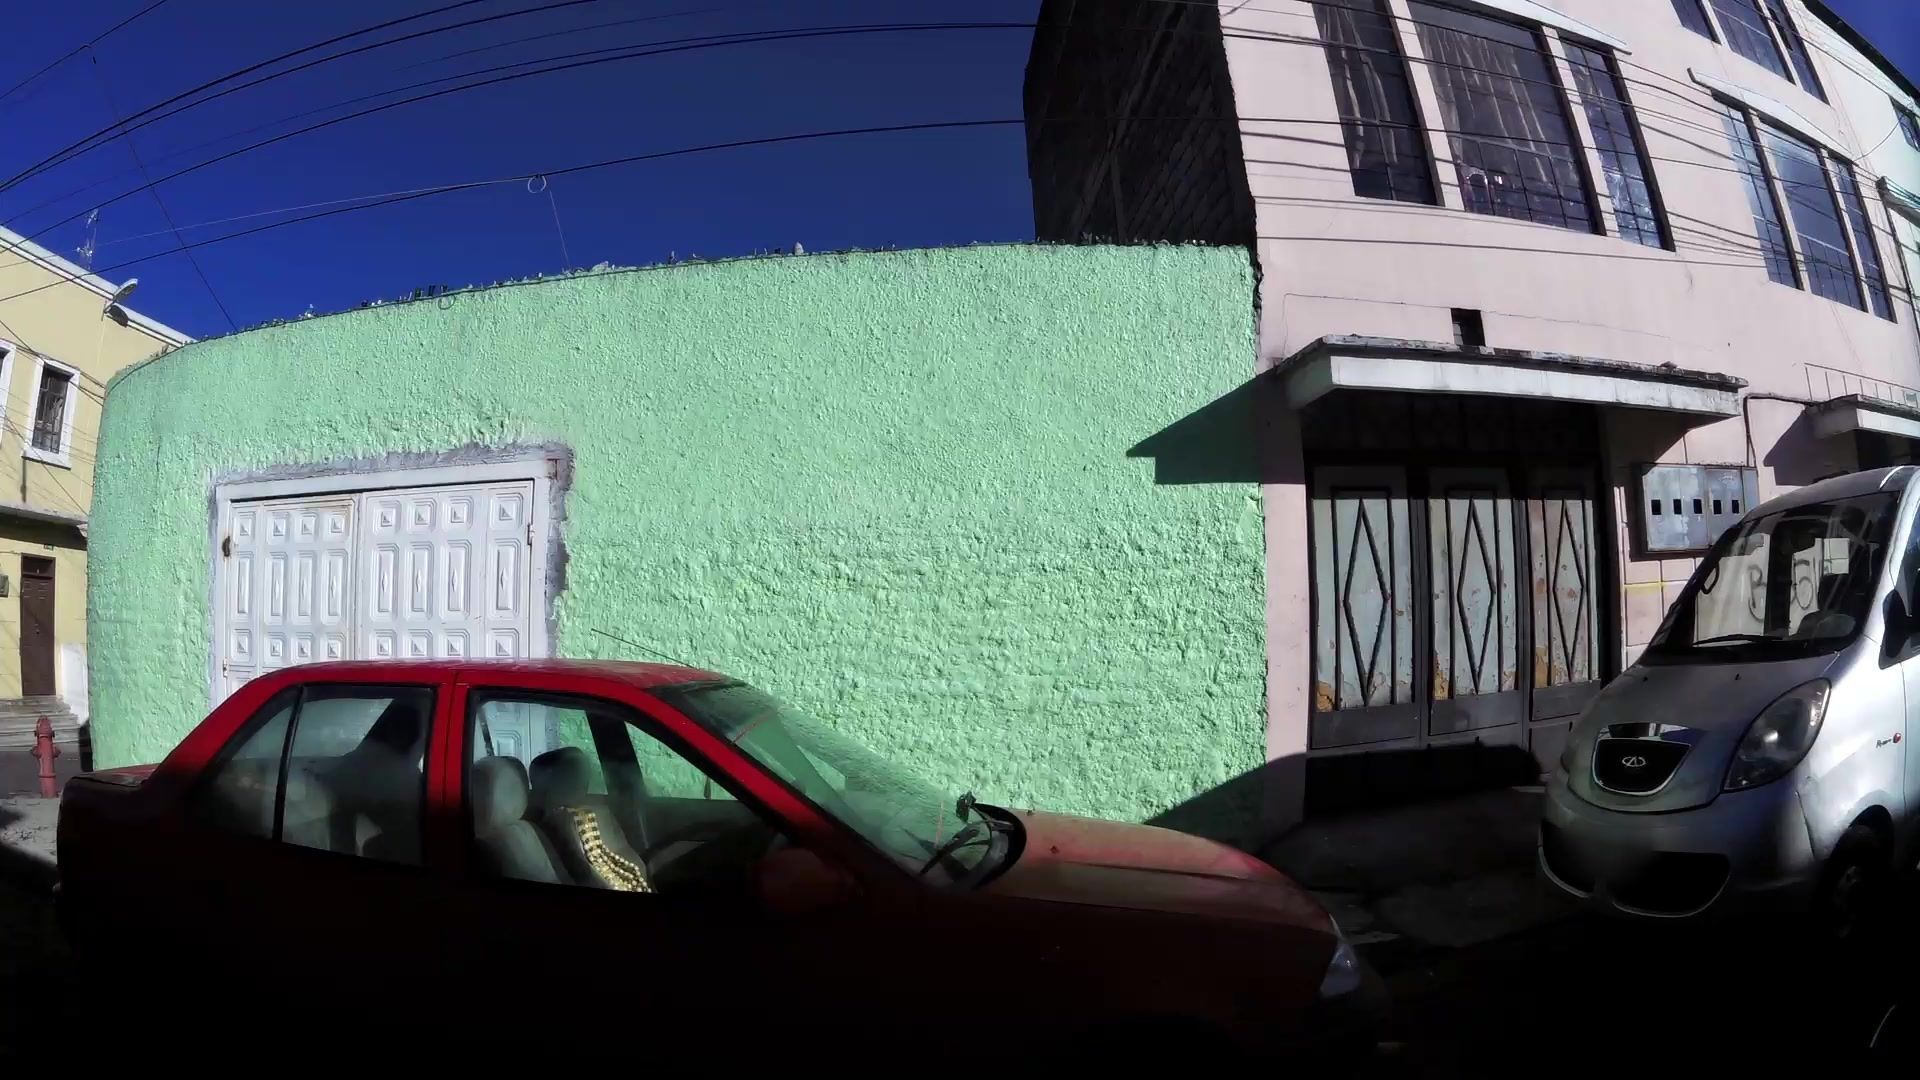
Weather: snowy
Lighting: day
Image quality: good
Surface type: driving surface
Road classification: residential
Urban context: urban centre
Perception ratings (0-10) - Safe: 0.35, Lively: 4.3, Beautiful: 3.44, Boring: 5.41, Depressing: 7.1, Wealthy: 1.78